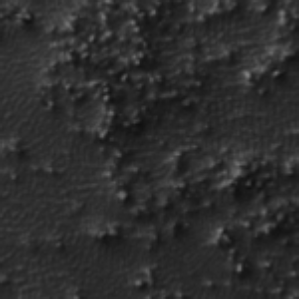
Label: frost